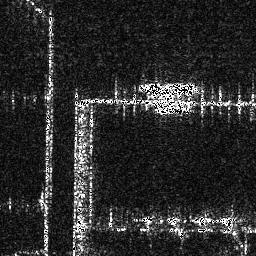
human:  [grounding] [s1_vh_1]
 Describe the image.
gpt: In the satellite image, there is  <ref>1 medium ship </ref> <box>[[53, 30, 77, 37, 0]]</box> located at center.